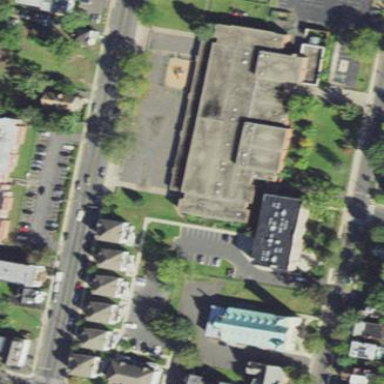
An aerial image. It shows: Building.